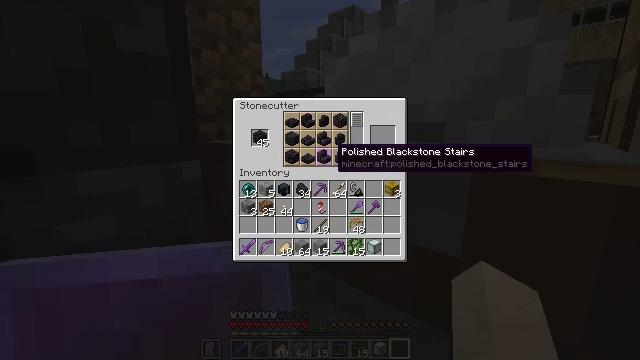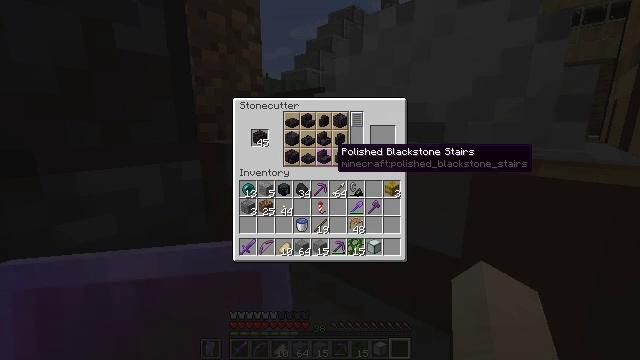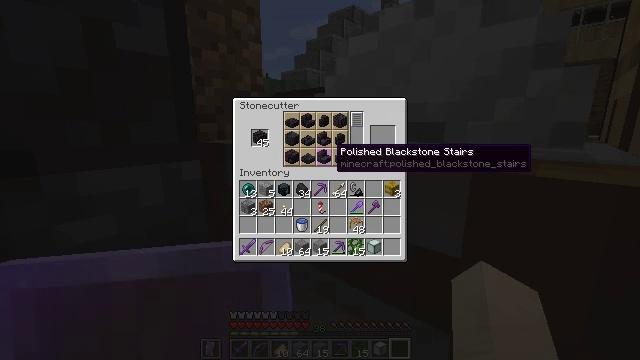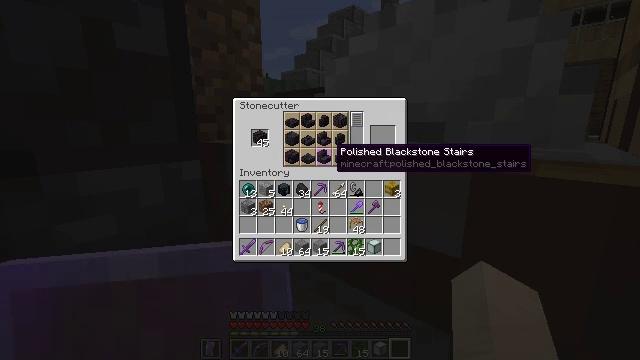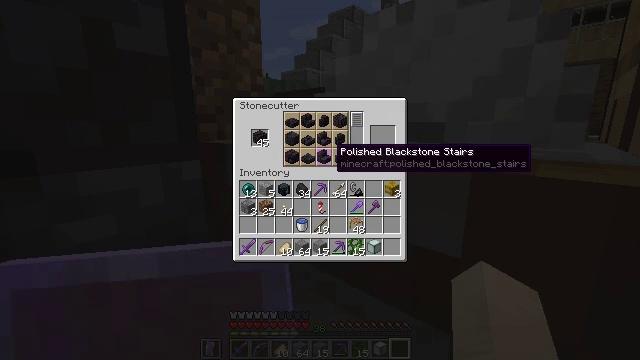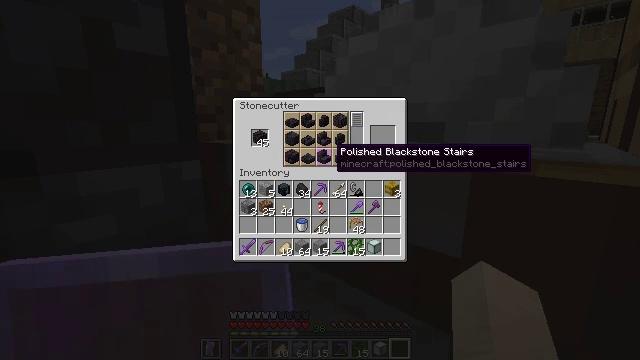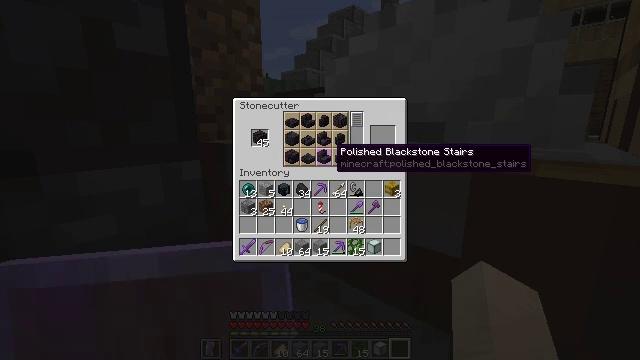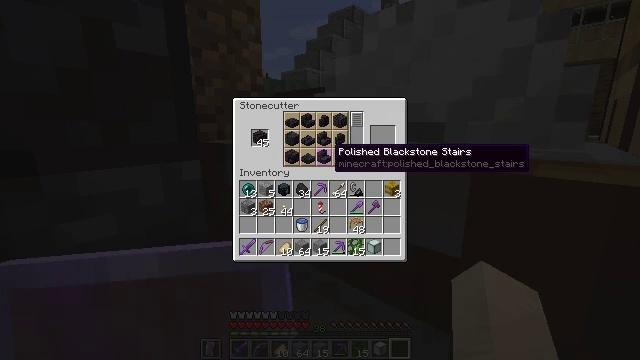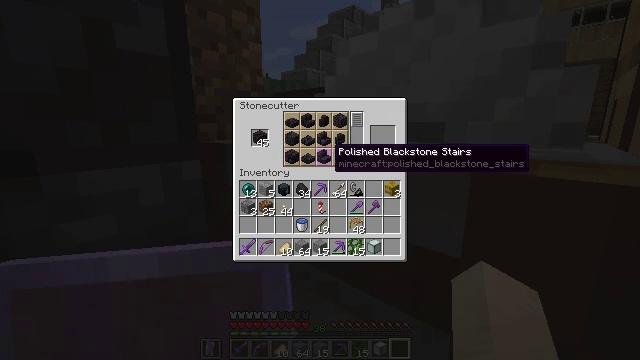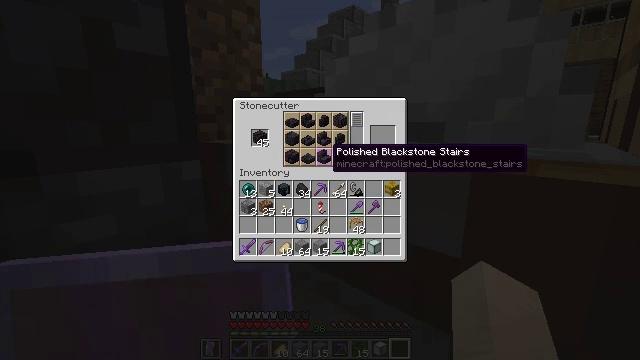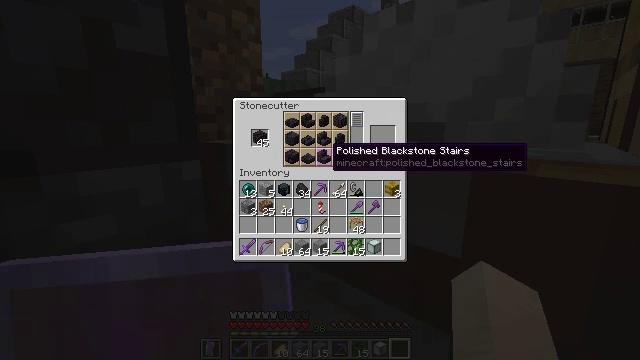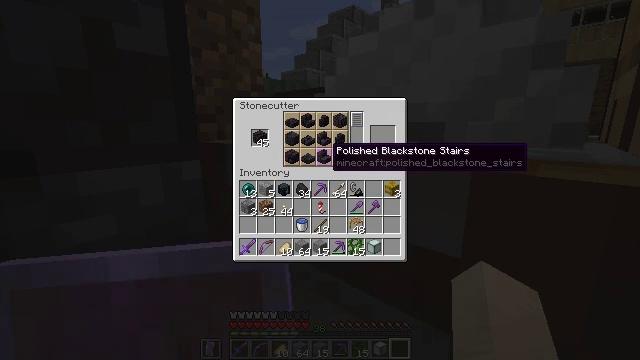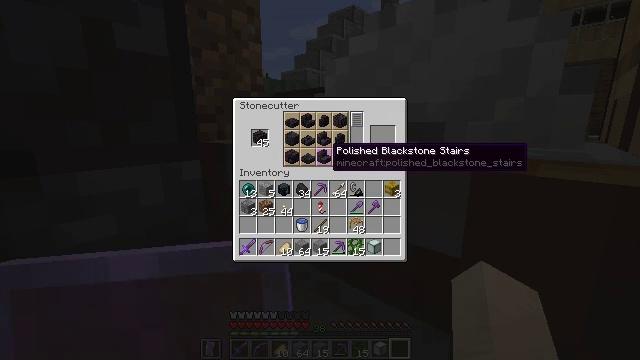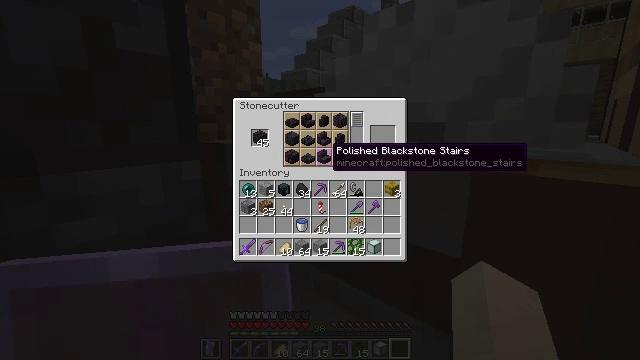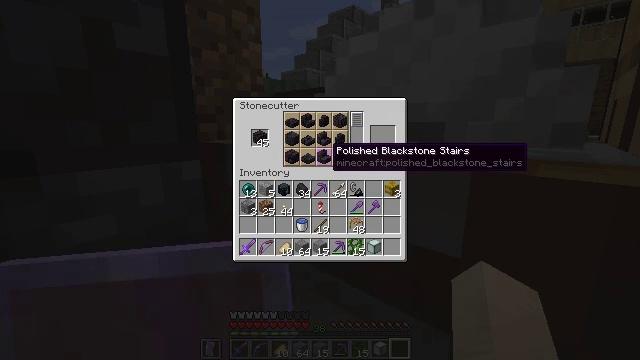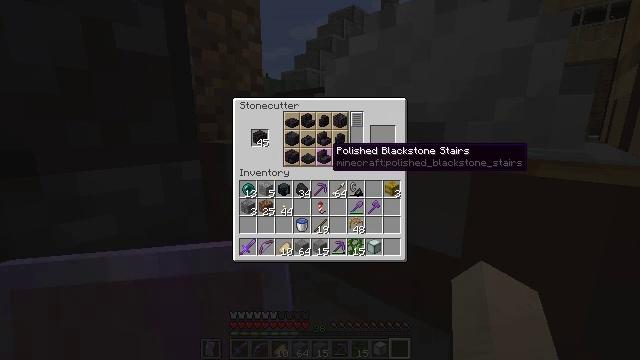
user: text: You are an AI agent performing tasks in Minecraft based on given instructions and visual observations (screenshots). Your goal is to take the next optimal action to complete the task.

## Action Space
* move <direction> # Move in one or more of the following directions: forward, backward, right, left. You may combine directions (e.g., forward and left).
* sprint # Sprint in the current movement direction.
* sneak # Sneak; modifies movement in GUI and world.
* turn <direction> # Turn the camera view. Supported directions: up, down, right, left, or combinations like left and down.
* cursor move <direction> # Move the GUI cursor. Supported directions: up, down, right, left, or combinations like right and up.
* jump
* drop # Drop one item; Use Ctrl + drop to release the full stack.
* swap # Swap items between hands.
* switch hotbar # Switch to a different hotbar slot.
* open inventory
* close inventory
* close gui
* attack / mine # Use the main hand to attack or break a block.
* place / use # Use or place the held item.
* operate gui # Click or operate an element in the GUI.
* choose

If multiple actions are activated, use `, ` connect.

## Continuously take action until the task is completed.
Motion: motion action
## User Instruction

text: Create polished blackstone stairs with polished blackstone and crafting table.
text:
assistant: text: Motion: no_op
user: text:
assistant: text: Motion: no_op
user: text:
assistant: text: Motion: no_op
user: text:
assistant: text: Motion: no_op
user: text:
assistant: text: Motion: no_op
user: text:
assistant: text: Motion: no_op
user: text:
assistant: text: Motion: no_op
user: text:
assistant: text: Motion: no_op
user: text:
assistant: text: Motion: no_op
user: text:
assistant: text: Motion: no_op
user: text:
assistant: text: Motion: no_op
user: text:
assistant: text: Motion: no_op
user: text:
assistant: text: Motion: no_op
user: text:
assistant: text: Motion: no_op
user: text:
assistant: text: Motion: no_op
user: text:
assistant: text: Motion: no_op
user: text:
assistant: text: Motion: no_op
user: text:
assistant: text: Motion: no_op
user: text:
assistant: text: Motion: no_op
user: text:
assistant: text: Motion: no_op
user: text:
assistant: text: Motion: no_op
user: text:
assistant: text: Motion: no_op
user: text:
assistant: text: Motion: no_op
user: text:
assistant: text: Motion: no_op
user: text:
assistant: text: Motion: no_op
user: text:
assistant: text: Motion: no_op
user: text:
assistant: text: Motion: no_op
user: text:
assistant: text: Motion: attack / mine
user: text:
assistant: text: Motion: attack / mine
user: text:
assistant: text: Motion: attack / mine